Field crop: maize
Growth stage: 2
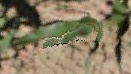
Species: maize